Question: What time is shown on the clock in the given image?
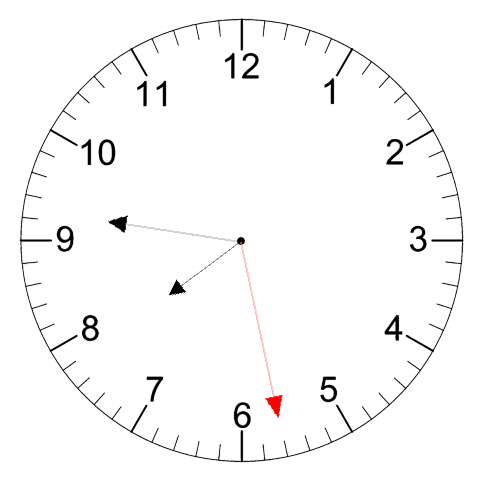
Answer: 07:46:28